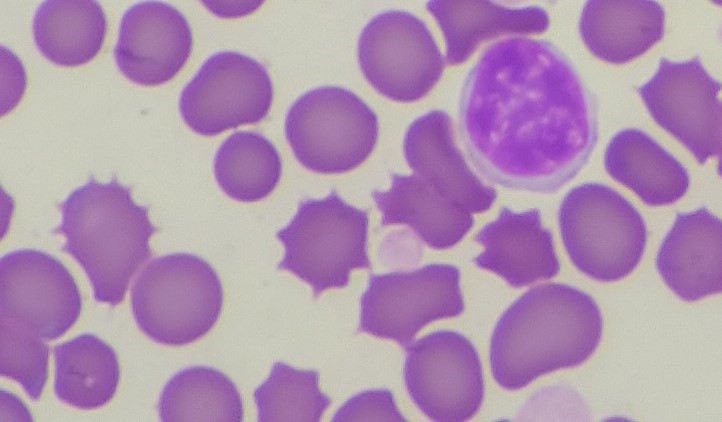
White blood cell type: Lymphocyte